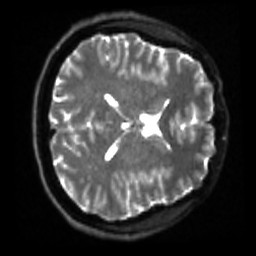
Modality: sbref
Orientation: axial
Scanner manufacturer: siemens
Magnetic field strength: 3 T
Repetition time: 4 s
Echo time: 0.0594 s